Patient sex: F
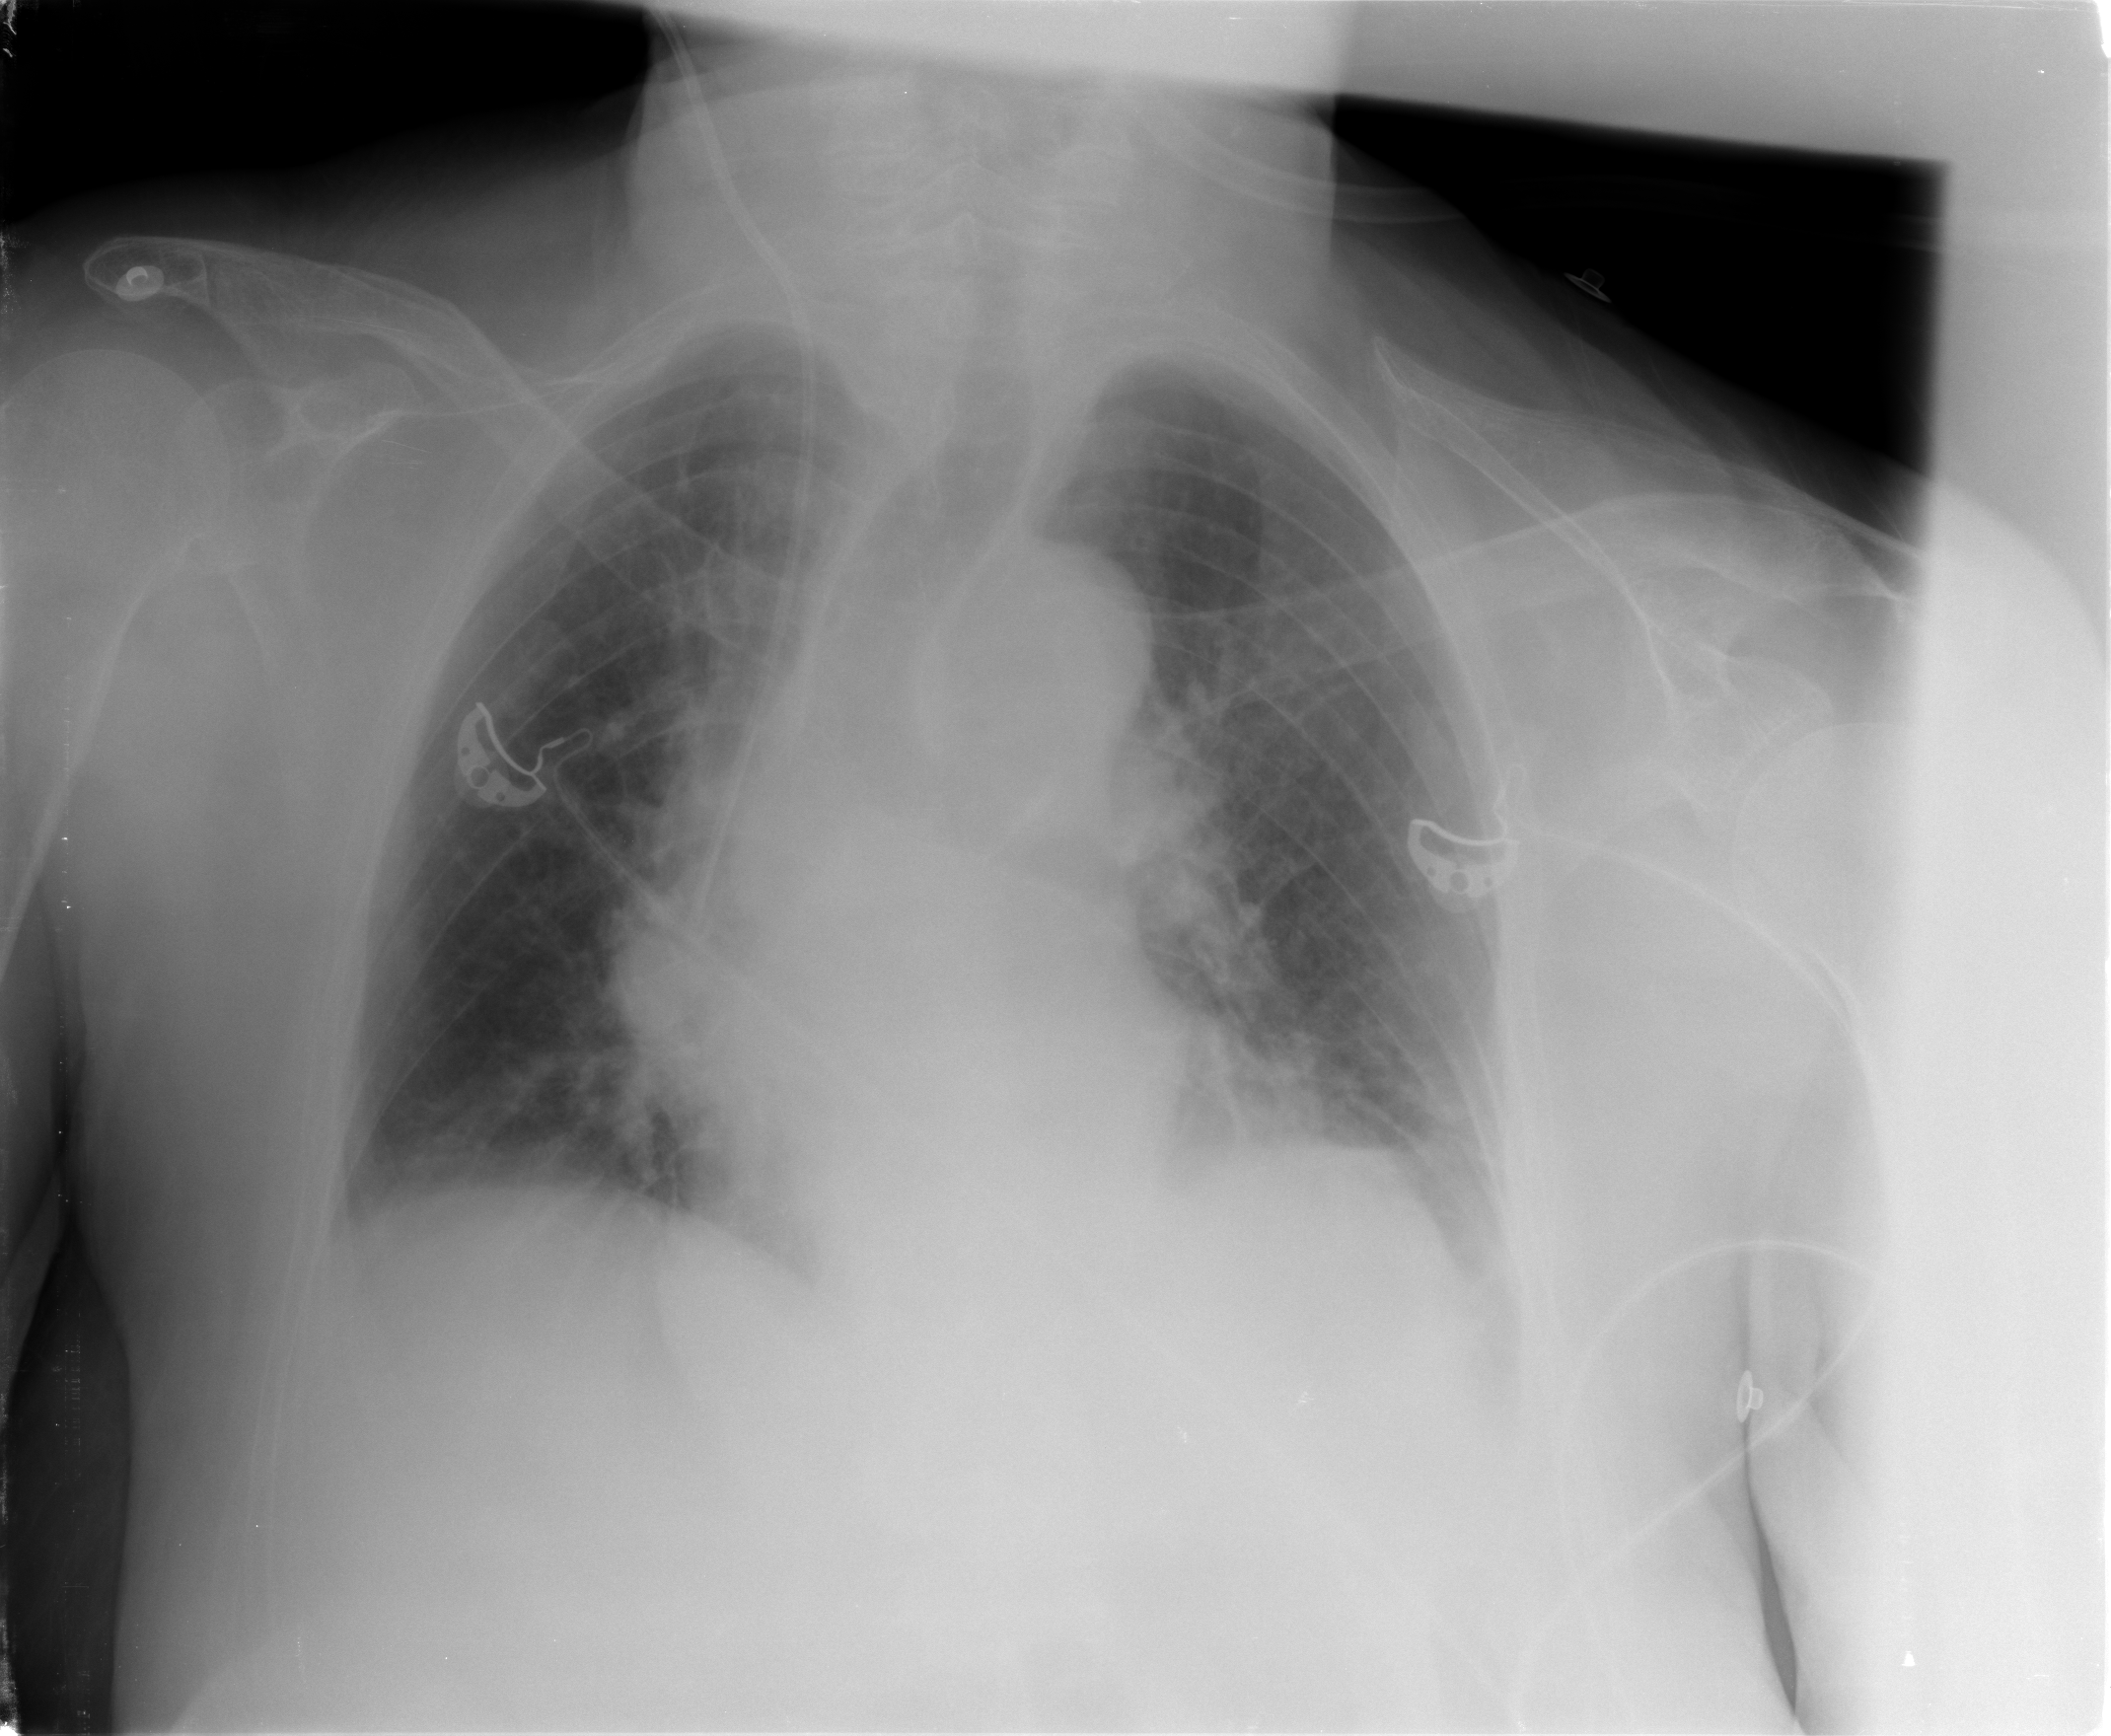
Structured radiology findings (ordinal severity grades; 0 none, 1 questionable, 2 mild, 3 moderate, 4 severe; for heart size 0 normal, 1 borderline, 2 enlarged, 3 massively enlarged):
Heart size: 2
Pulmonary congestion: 2
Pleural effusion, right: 1
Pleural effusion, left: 1
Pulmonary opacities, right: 2
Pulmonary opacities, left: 0
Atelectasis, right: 2
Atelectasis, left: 2